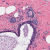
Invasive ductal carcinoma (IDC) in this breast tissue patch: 0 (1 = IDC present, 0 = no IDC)